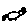
Label: cat